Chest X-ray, AP view. Patient: 42 years old, sex M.
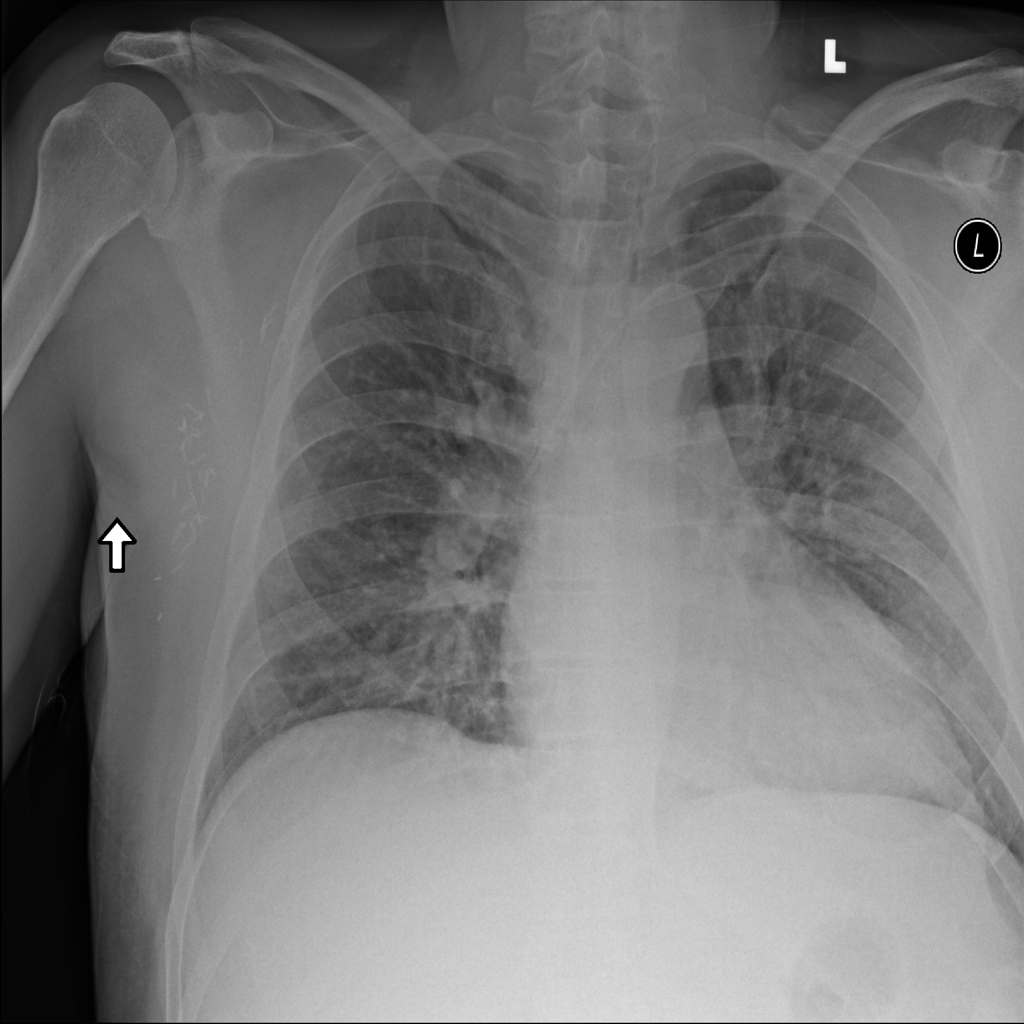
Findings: No Finding